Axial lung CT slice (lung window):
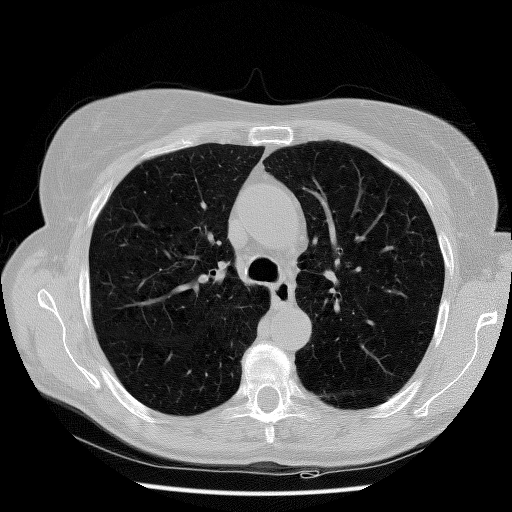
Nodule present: no